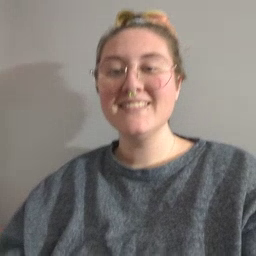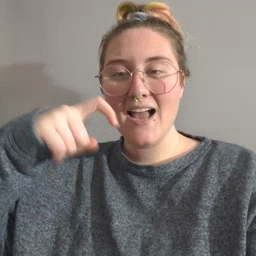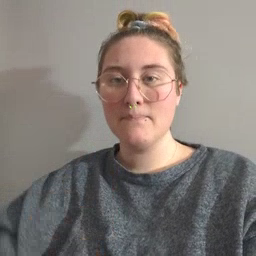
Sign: time